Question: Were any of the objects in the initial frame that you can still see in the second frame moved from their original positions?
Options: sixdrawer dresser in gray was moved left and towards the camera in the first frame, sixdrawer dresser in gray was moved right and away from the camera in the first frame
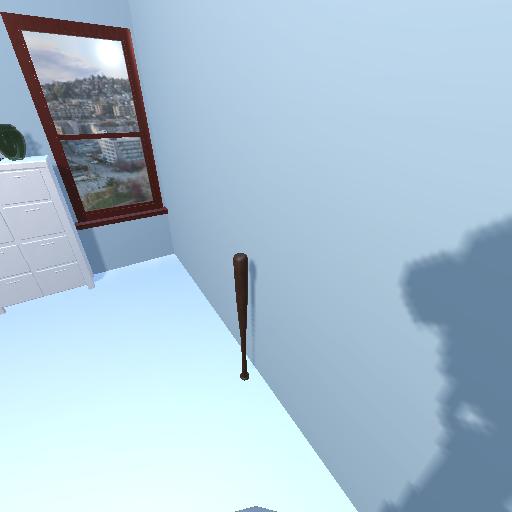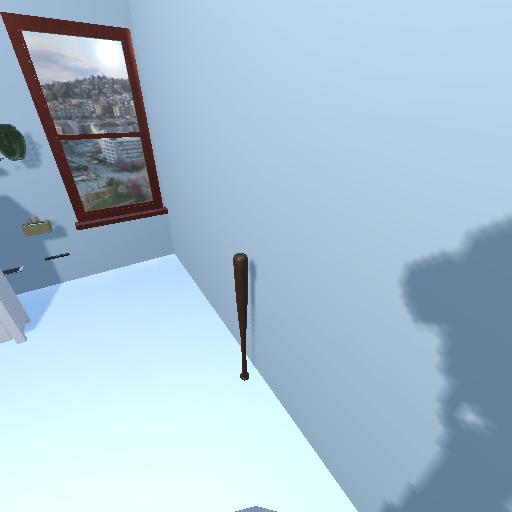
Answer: sixdrawer dresser in gray was moved left and towards the camera in the first frame